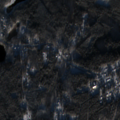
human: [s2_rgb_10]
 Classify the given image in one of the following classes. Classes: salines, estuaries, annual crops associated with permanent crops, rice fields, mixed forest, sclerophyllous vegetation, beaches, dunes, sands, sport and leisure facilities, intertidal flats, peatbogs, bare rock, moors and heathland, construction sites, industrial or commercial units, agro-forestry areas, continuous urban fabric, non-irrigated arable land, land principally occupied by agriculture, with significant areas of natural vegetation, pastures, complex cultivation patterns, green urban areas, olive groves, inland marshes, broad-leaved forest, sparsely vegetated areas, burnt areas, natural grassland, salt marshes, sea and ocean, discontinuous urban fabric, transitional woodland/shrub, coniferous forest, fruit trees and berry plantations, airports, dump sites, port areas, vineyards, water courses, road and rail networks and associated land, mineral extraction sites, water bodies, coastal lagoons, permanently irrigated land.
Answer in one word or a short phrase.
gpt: discontinuous urban fabric, coniferous forest, mixed forest